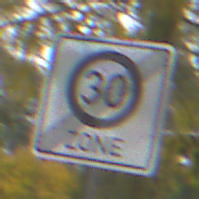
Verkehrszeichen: EndeZone30
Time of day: Midday
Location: Outdoor (Nature)
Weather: Overcast
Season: Autumn
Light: Natural